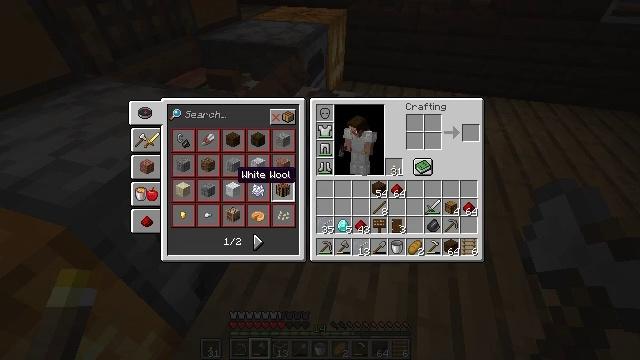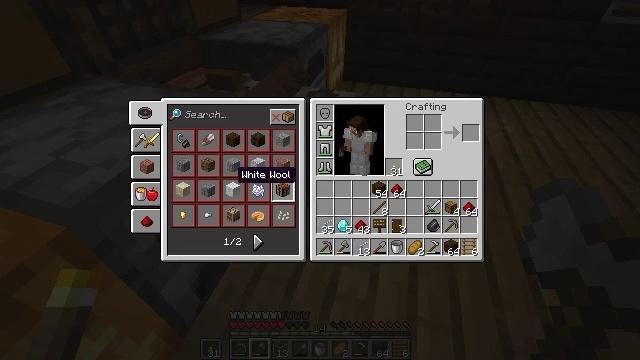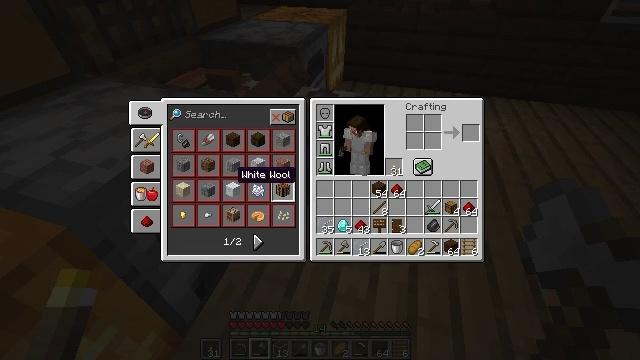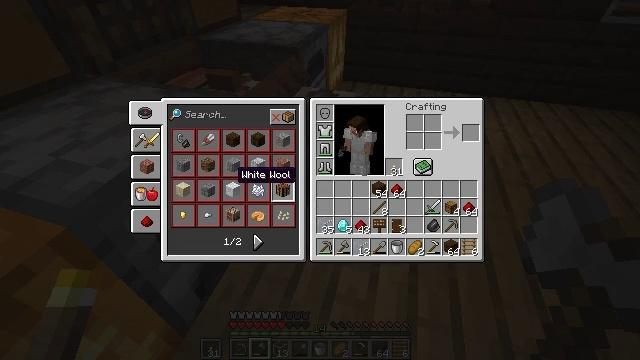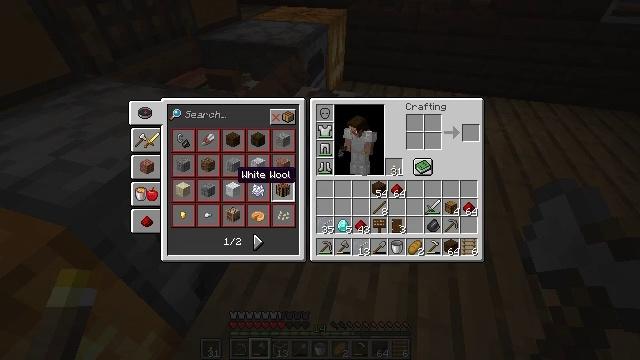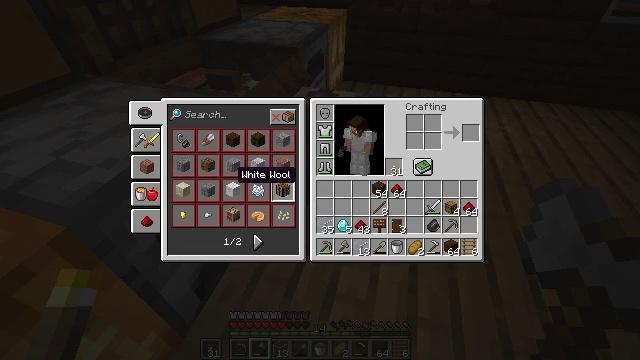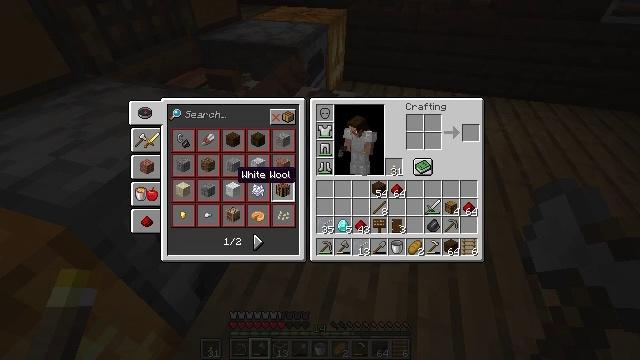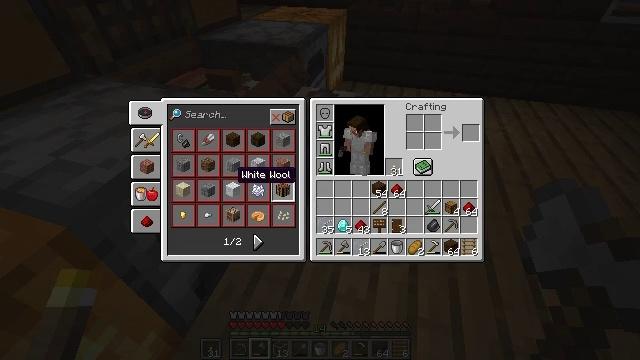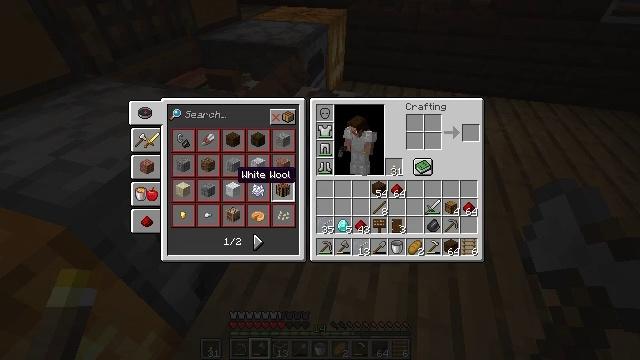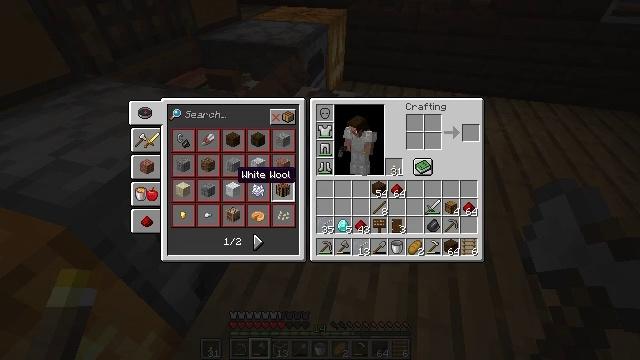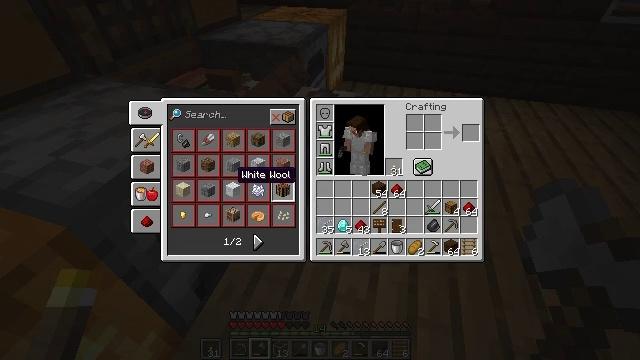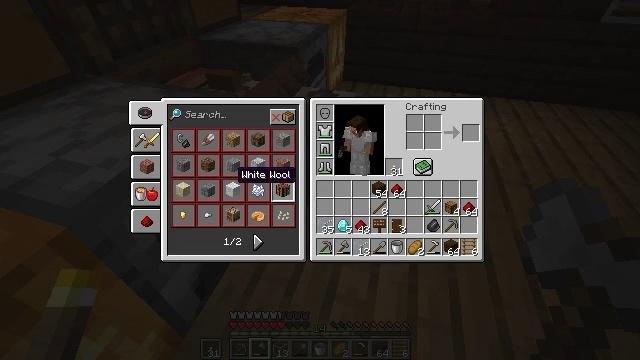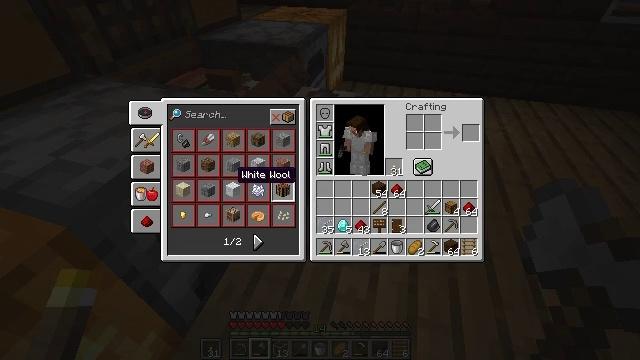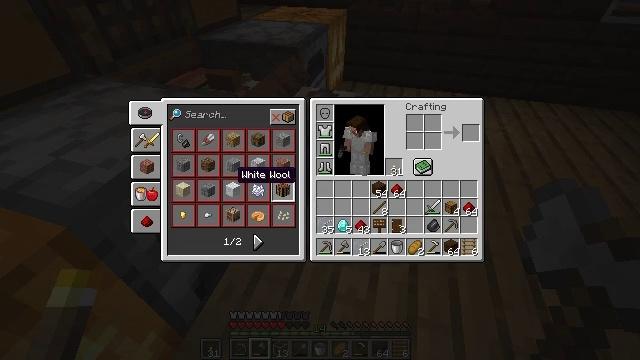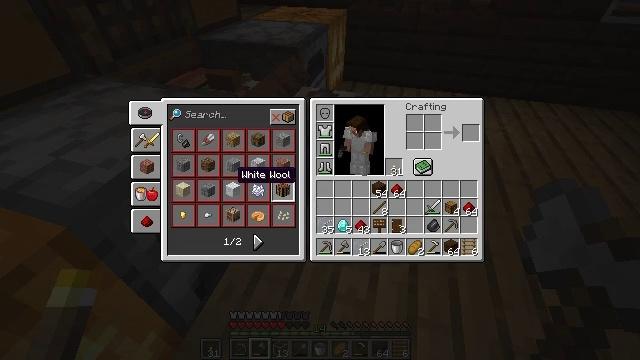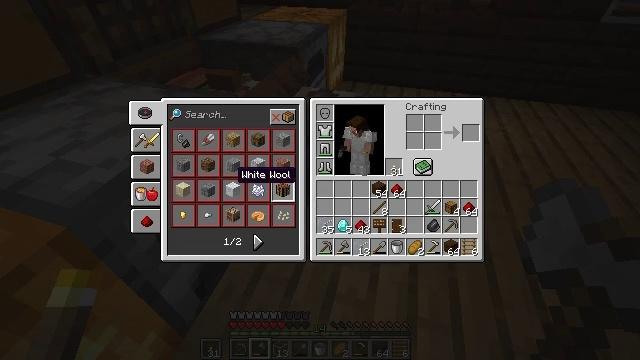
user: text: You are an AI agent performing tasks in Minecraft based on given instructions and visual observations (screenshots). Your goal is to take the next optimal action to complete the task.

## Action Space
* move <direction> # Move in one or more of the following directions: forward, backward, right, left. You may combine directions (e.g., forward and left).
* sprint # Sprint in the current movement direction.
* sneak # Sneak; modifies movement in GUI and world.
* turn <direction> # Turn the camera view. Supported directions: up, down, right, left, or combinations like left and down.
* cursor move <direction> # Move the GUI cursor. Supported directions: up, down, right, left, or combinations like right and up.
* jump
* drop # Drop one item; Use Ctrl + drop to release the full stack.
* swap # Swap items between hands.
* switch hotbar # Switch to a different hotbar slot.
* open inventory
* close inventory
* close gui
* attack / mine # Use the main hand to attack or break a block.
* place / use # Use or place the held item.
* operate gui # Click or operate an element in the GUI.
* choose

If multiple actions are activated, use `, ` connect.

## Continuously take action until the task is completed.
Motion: motion action
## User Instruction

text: Transform cobblestone into a cobblestone wall at the crafting table.
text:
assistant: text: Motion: no_op
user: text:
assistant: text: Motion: no_op
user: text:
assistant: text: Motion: no_op
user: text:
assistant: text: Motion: no_op
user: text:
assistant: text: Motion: no_op
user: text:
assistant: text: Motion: no_op
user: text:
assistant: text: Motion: no_op
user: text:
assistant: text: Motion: no_op
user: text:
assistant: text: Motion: no_op
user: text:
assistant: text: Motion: no_op
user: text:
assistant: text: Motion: no_op
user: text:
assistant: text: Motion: no_op
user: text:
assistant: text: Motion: no_op
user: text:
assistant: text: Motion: no_op
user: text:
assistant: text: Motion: no_op
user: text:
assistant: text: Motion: no_op
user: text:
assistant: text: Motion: no_op
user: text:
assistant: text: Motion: no_op
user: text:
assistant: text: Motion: no_op
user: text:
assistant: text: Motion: no_op
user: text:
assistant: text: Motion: no_op
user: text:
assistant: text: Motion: cursor move right and up
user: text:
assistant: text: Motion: cursor move right and up
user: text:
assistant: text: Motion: cursor move right
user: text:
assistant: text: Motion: cursor move up
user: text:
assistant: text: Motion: no_op
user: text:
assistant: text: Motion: no_op
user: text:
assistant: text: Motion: no_op
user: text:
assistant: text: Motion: no_op
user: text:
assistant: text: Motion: no_op